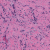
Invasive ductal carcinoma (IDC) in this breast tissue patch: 0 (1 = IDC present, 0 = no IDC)